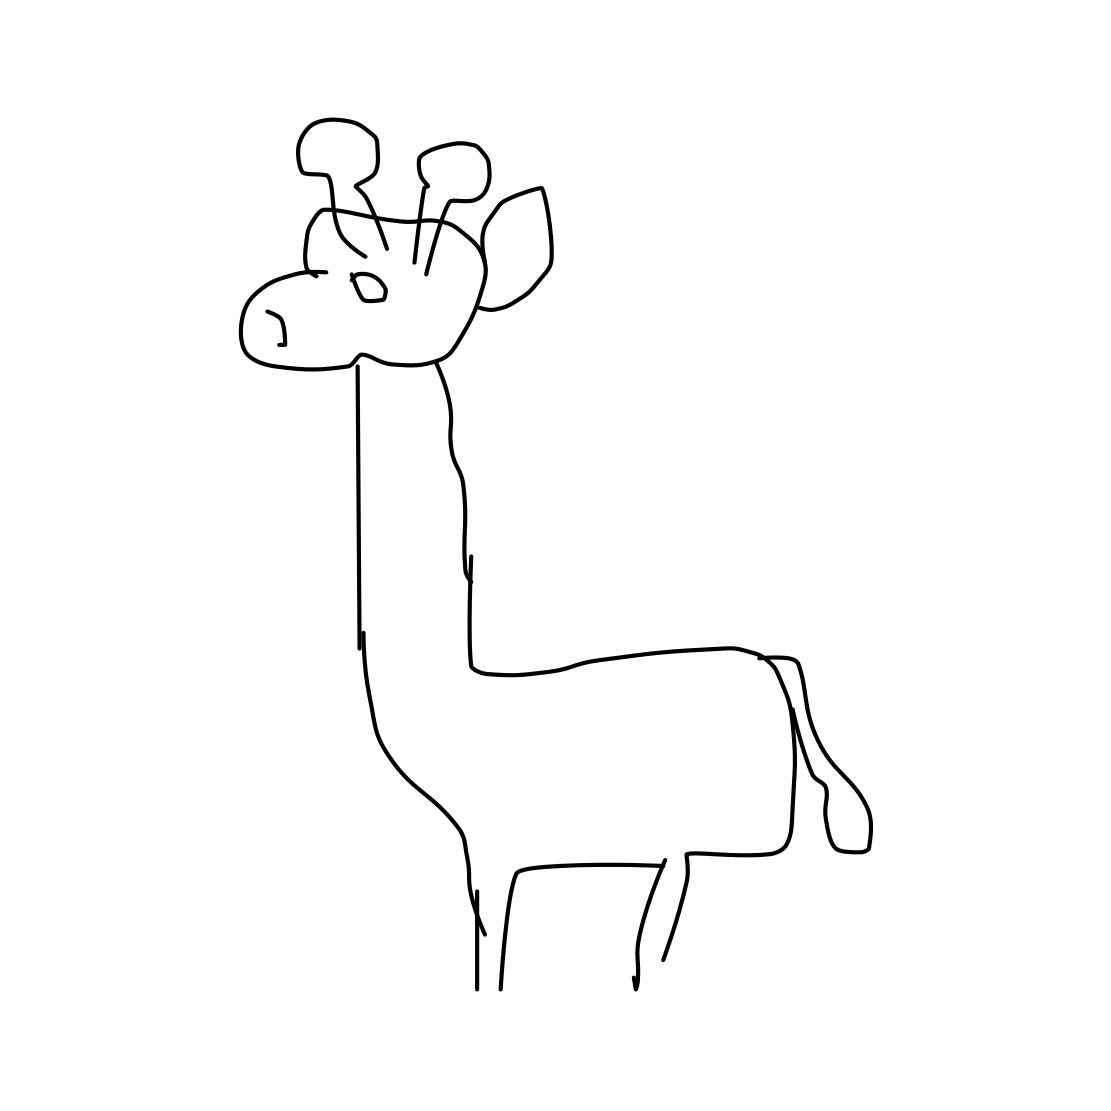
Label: giraffe